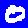
Digit: 0